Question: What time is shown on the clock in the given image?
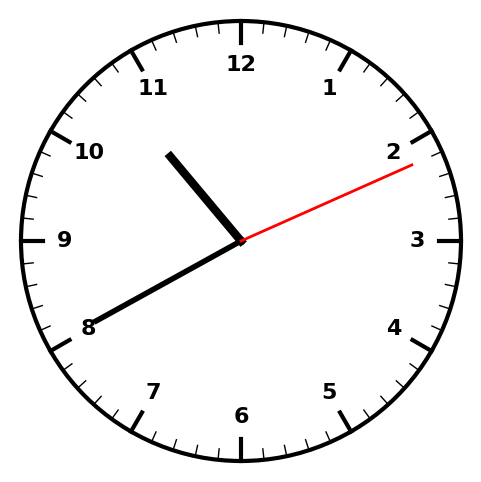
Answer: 10:40:11